Current action and preconditions to check: trajectory_clear

Your task: For each precondition in the list above, predict whether it will hold at this action.

Consider the current scene as observed from the mobile robot's camera, and analyze the predicted future states of all dynamic agents (e.g., people, animals, vehicles, or any moving entities) within the NEXT SECOND.

IMPORTANT: Only answer "very likely" if you are absolutely certain—based on strong, clear evidence—that a dynamic agent will violate the precondition in the predicted future state. Do NOT answer "very likely" for unlikely, ambiguous, or low-probability risks.

Ask yourself for each precondition: Is there a high probability, with clear and convincing evidence, that the predicted future states of any dynamic agent will interfere with the predicted future state of the currently executing action within the NEXT SECOND, causing that precondition to fail?

Assess the risk level based on these predictions. Use "likely" or "very likely" if motions create a clear risk of interference.

Use "neutral" or "improbable" if agents are nearby but their predicted paths are clearly diverging or non-conflicting.

Failure Risk Categories: "very improbable", "improbable", "neutral", "likely", "very likely"

Answer Format: Output ONLY the probability_of_failure value from these categories: "very improbable", "improbable", "neutral", "likely", "very likely"

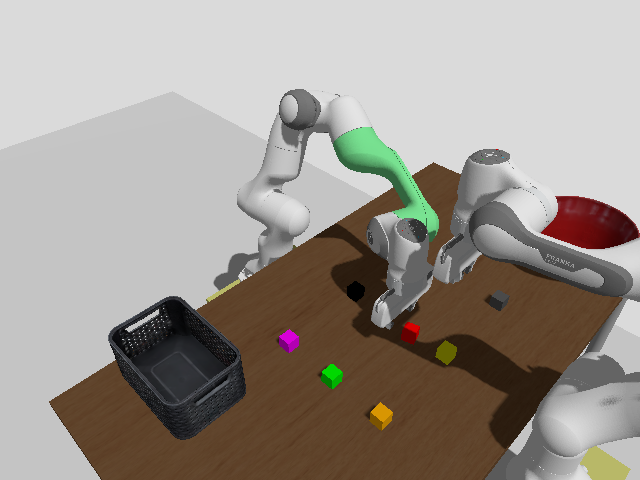

Answer: improbable